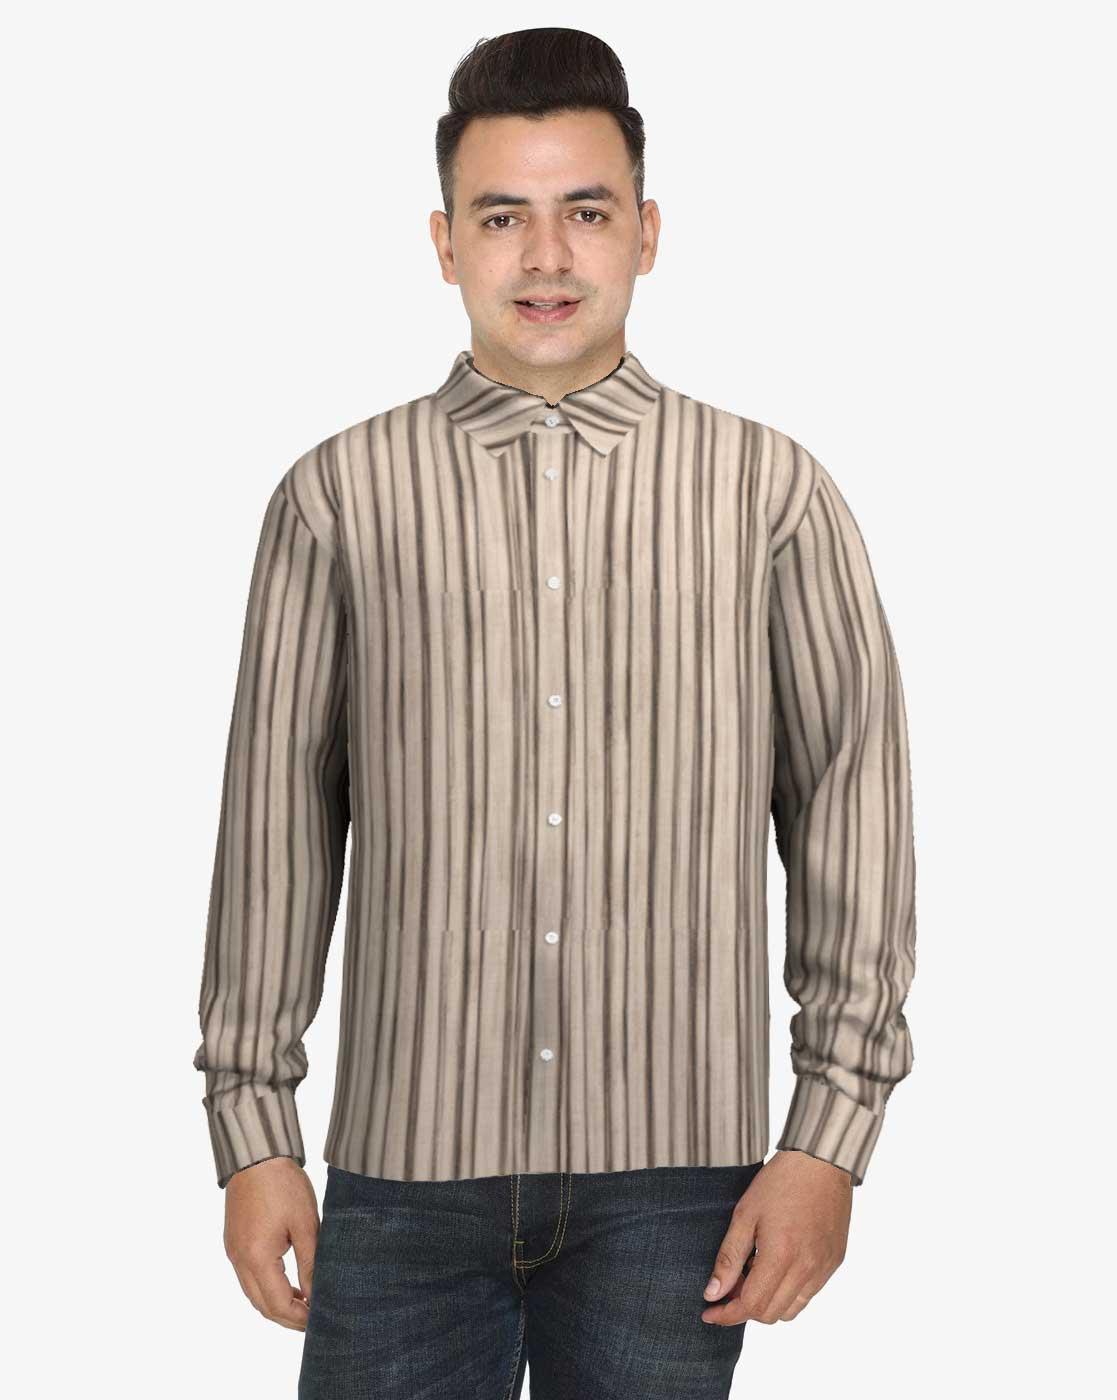
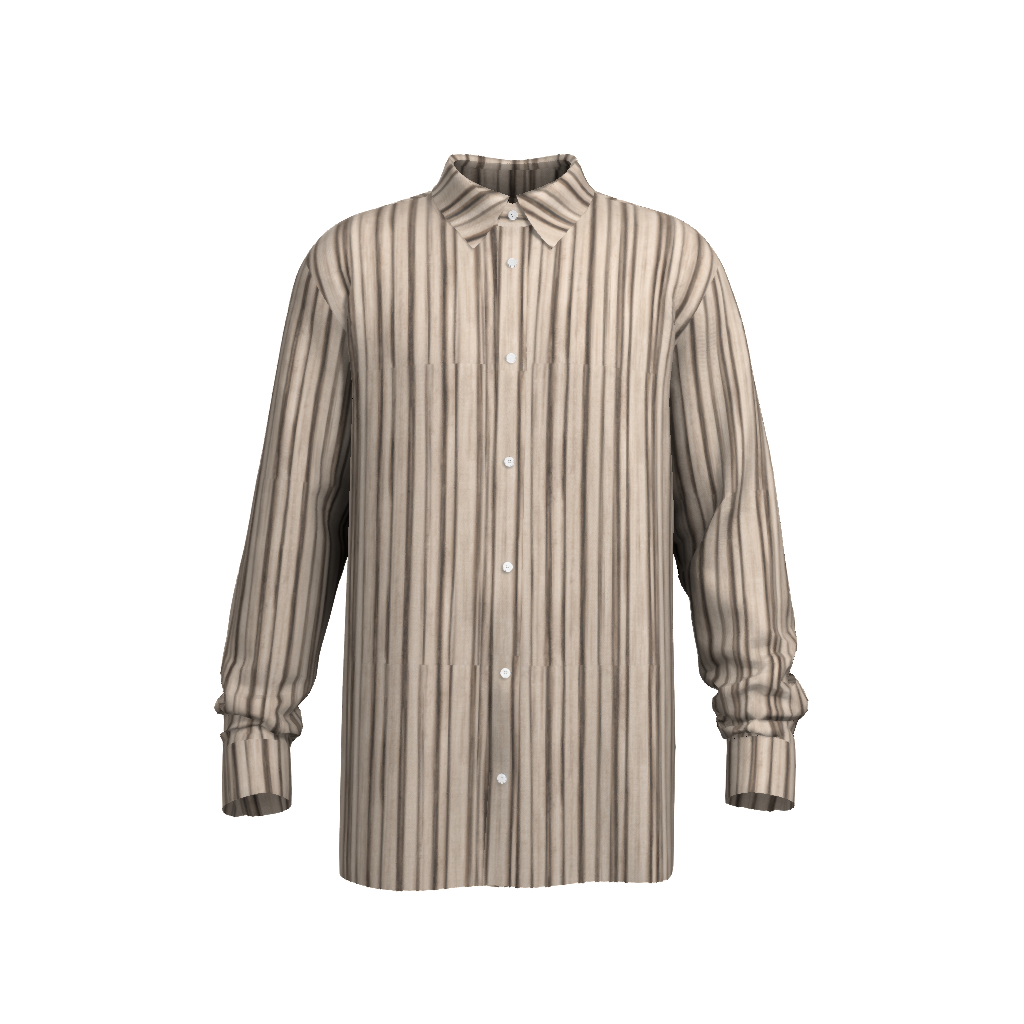
Clothing description: beige multi stripe button up tee